Brain MRI, t1w sequence, axial 2D slice.
Patient: age 27, sex F, weight 90 kg, height 1.9 m
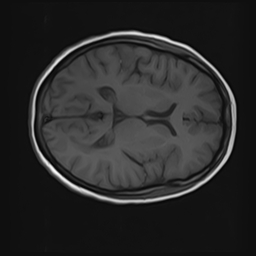